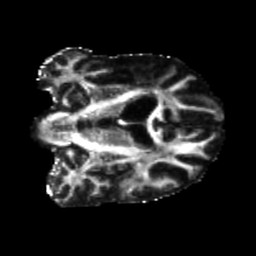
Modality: FA
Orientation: coronal
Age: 41
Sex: male
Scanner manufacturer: siemens
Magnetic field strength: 3 T
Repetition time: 5.25 s
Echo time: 0.08 s